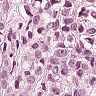
Metastatic tissue present: yes